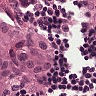
Metastatic tissue present: yes